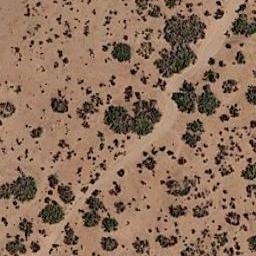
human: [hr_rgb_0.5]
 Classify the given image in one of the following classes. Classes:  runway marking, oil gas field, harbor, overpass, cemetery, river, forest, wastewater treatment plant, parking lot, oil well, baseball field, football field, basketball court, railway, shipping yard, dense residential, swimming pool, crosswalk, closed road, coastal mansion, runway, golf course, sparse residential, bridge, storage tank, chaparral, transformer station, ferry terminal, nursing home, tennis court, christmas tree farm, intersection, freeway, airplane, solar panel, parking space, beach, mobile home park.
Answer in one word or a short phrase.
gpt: chaparral